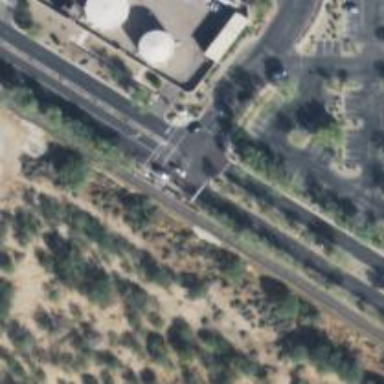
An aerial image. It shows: Asphalt driveway used as service road.